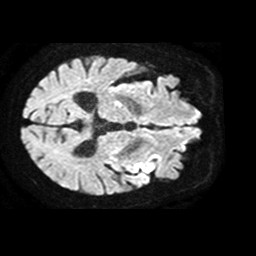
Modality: TRACE
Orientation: axial
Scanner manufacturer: philips
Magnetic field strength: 1.5 T
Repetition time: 3.684 s
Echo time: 0.09411 s